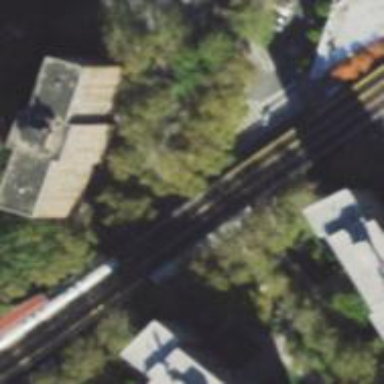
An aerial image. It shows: Bridge with electrified rails.